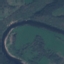
Land use / land cover class: River